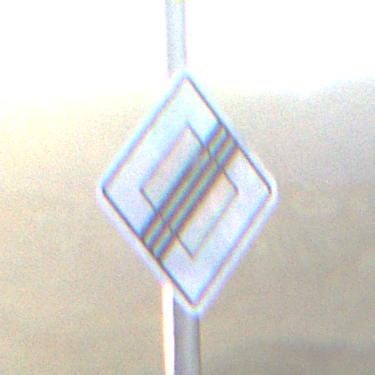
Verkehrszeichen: EndeVorfahrtsstrasse
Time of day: SunriseSunset
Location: Outdoor (Nature)
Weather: Clear
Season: NotSpecified
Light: Natural